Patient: sex F, age 58
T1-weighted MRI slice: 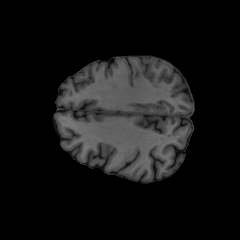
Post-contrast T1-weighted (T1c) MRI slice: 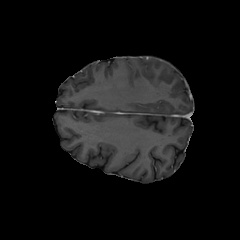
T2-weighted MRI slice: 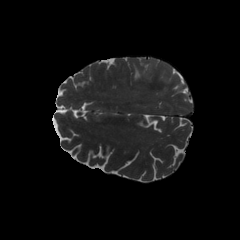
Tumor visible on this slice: yes
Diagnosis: Glioblastoma, IDH-wildtype
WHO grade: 4